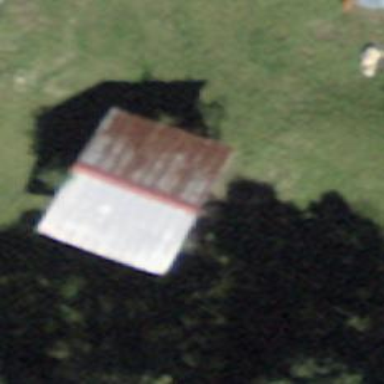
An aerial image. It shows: Barn.